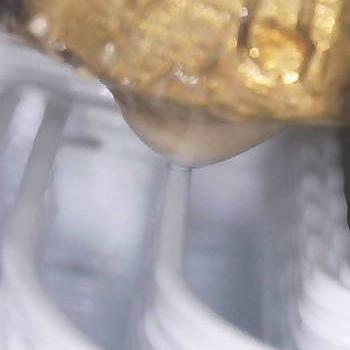
Flow rate: 42%